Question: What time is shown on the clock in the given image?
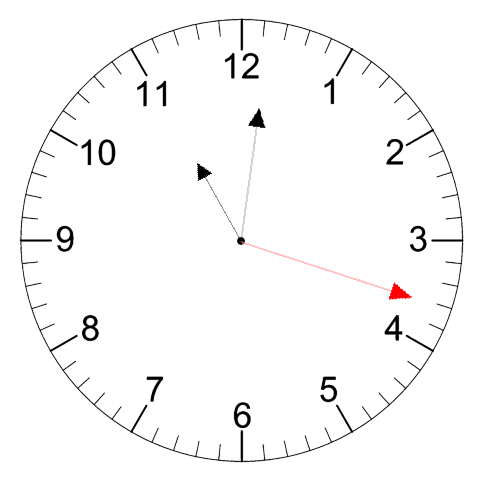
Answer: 11:01:18